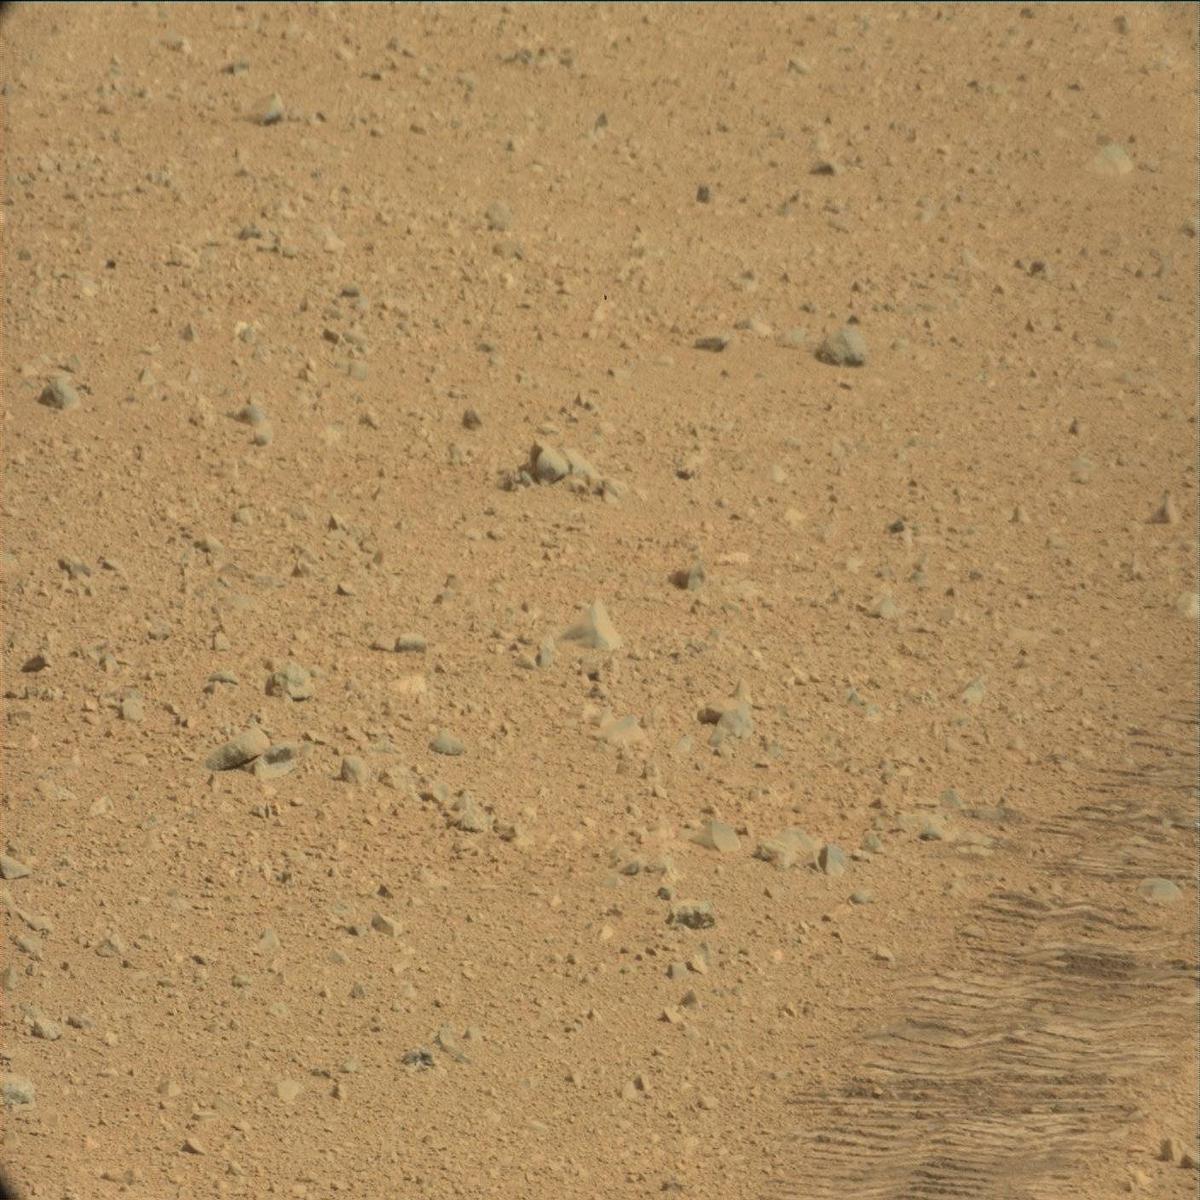
Terrain classes present: Bedrock, Rock, Sand / Soil